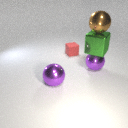
large green metal cube above large purple metal sphere